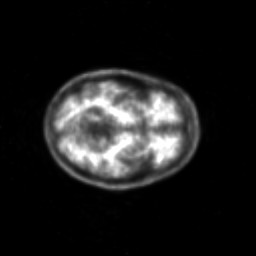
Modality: PET
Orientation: axial
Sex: female
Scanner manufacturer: siemens